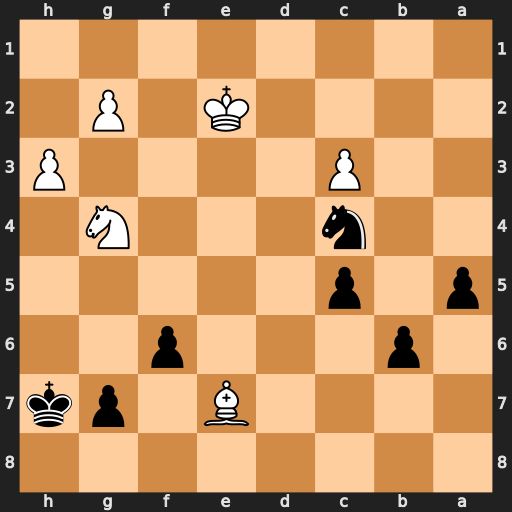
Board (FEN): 8/4B1pk/1p3p2/p1p5/2n3N1/2P4P/4K1P1/8
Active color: b
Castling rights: -
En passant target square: -
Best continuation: a4 Bxc5 bxc5